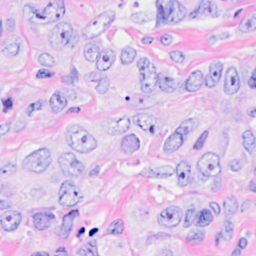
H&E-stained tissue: Breast